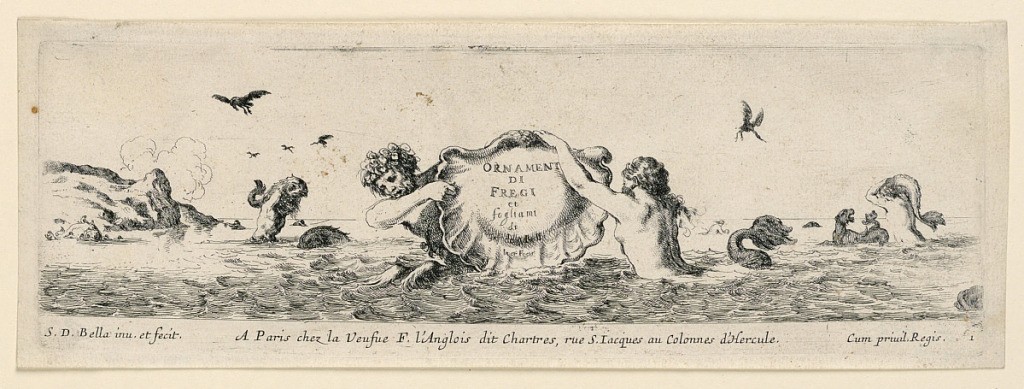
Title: Ornamenti di fregi e fogliami
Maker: Stefano della Bella, Italian, 1610–1664
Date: ca. 1648
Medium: Etching on paper
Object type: Print
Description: Plate 1